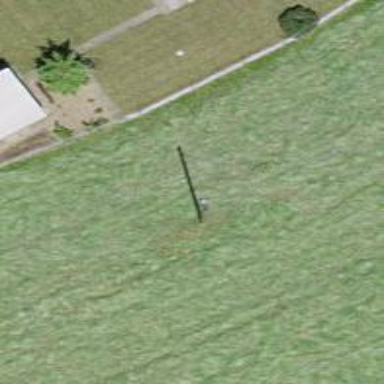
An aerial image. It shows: Minor power line.